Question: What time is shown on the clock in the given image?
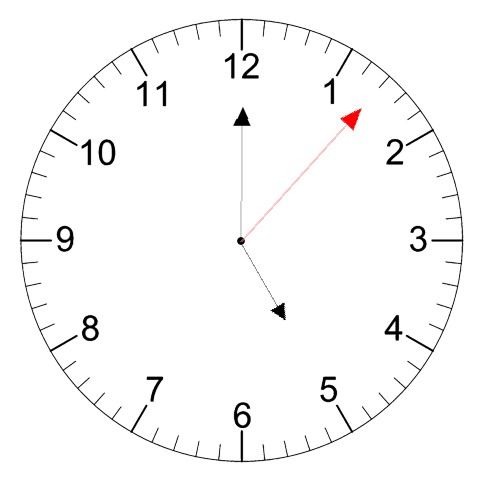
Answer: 05:00:07